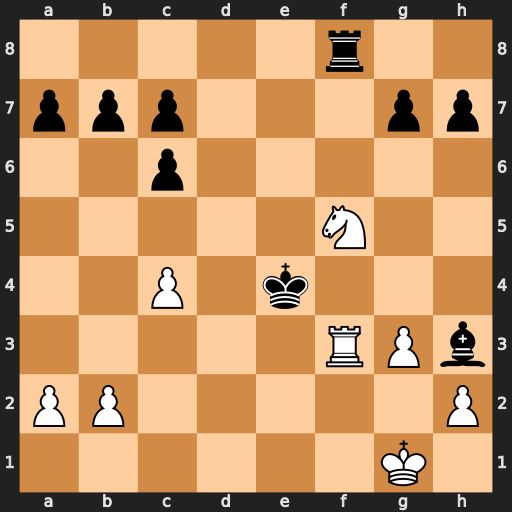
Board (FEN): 5r2/ppp3pp/2p5/5N2/2P1k3/5RPb/PP5P/6K1
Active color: w
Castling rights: -
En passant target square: -
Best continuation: Re3+ Kxf5 Rf3+ Ke5 Rxf8